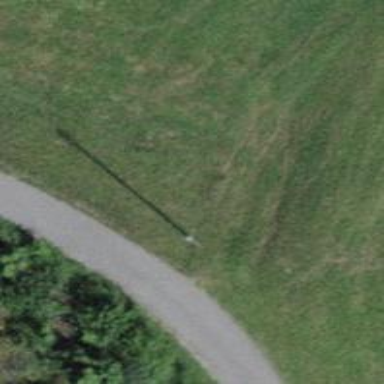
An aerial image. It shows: Utility pole in the area.